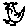
Label: bird